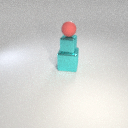
small red rubber sphere above small cyan metal cube